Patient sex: M
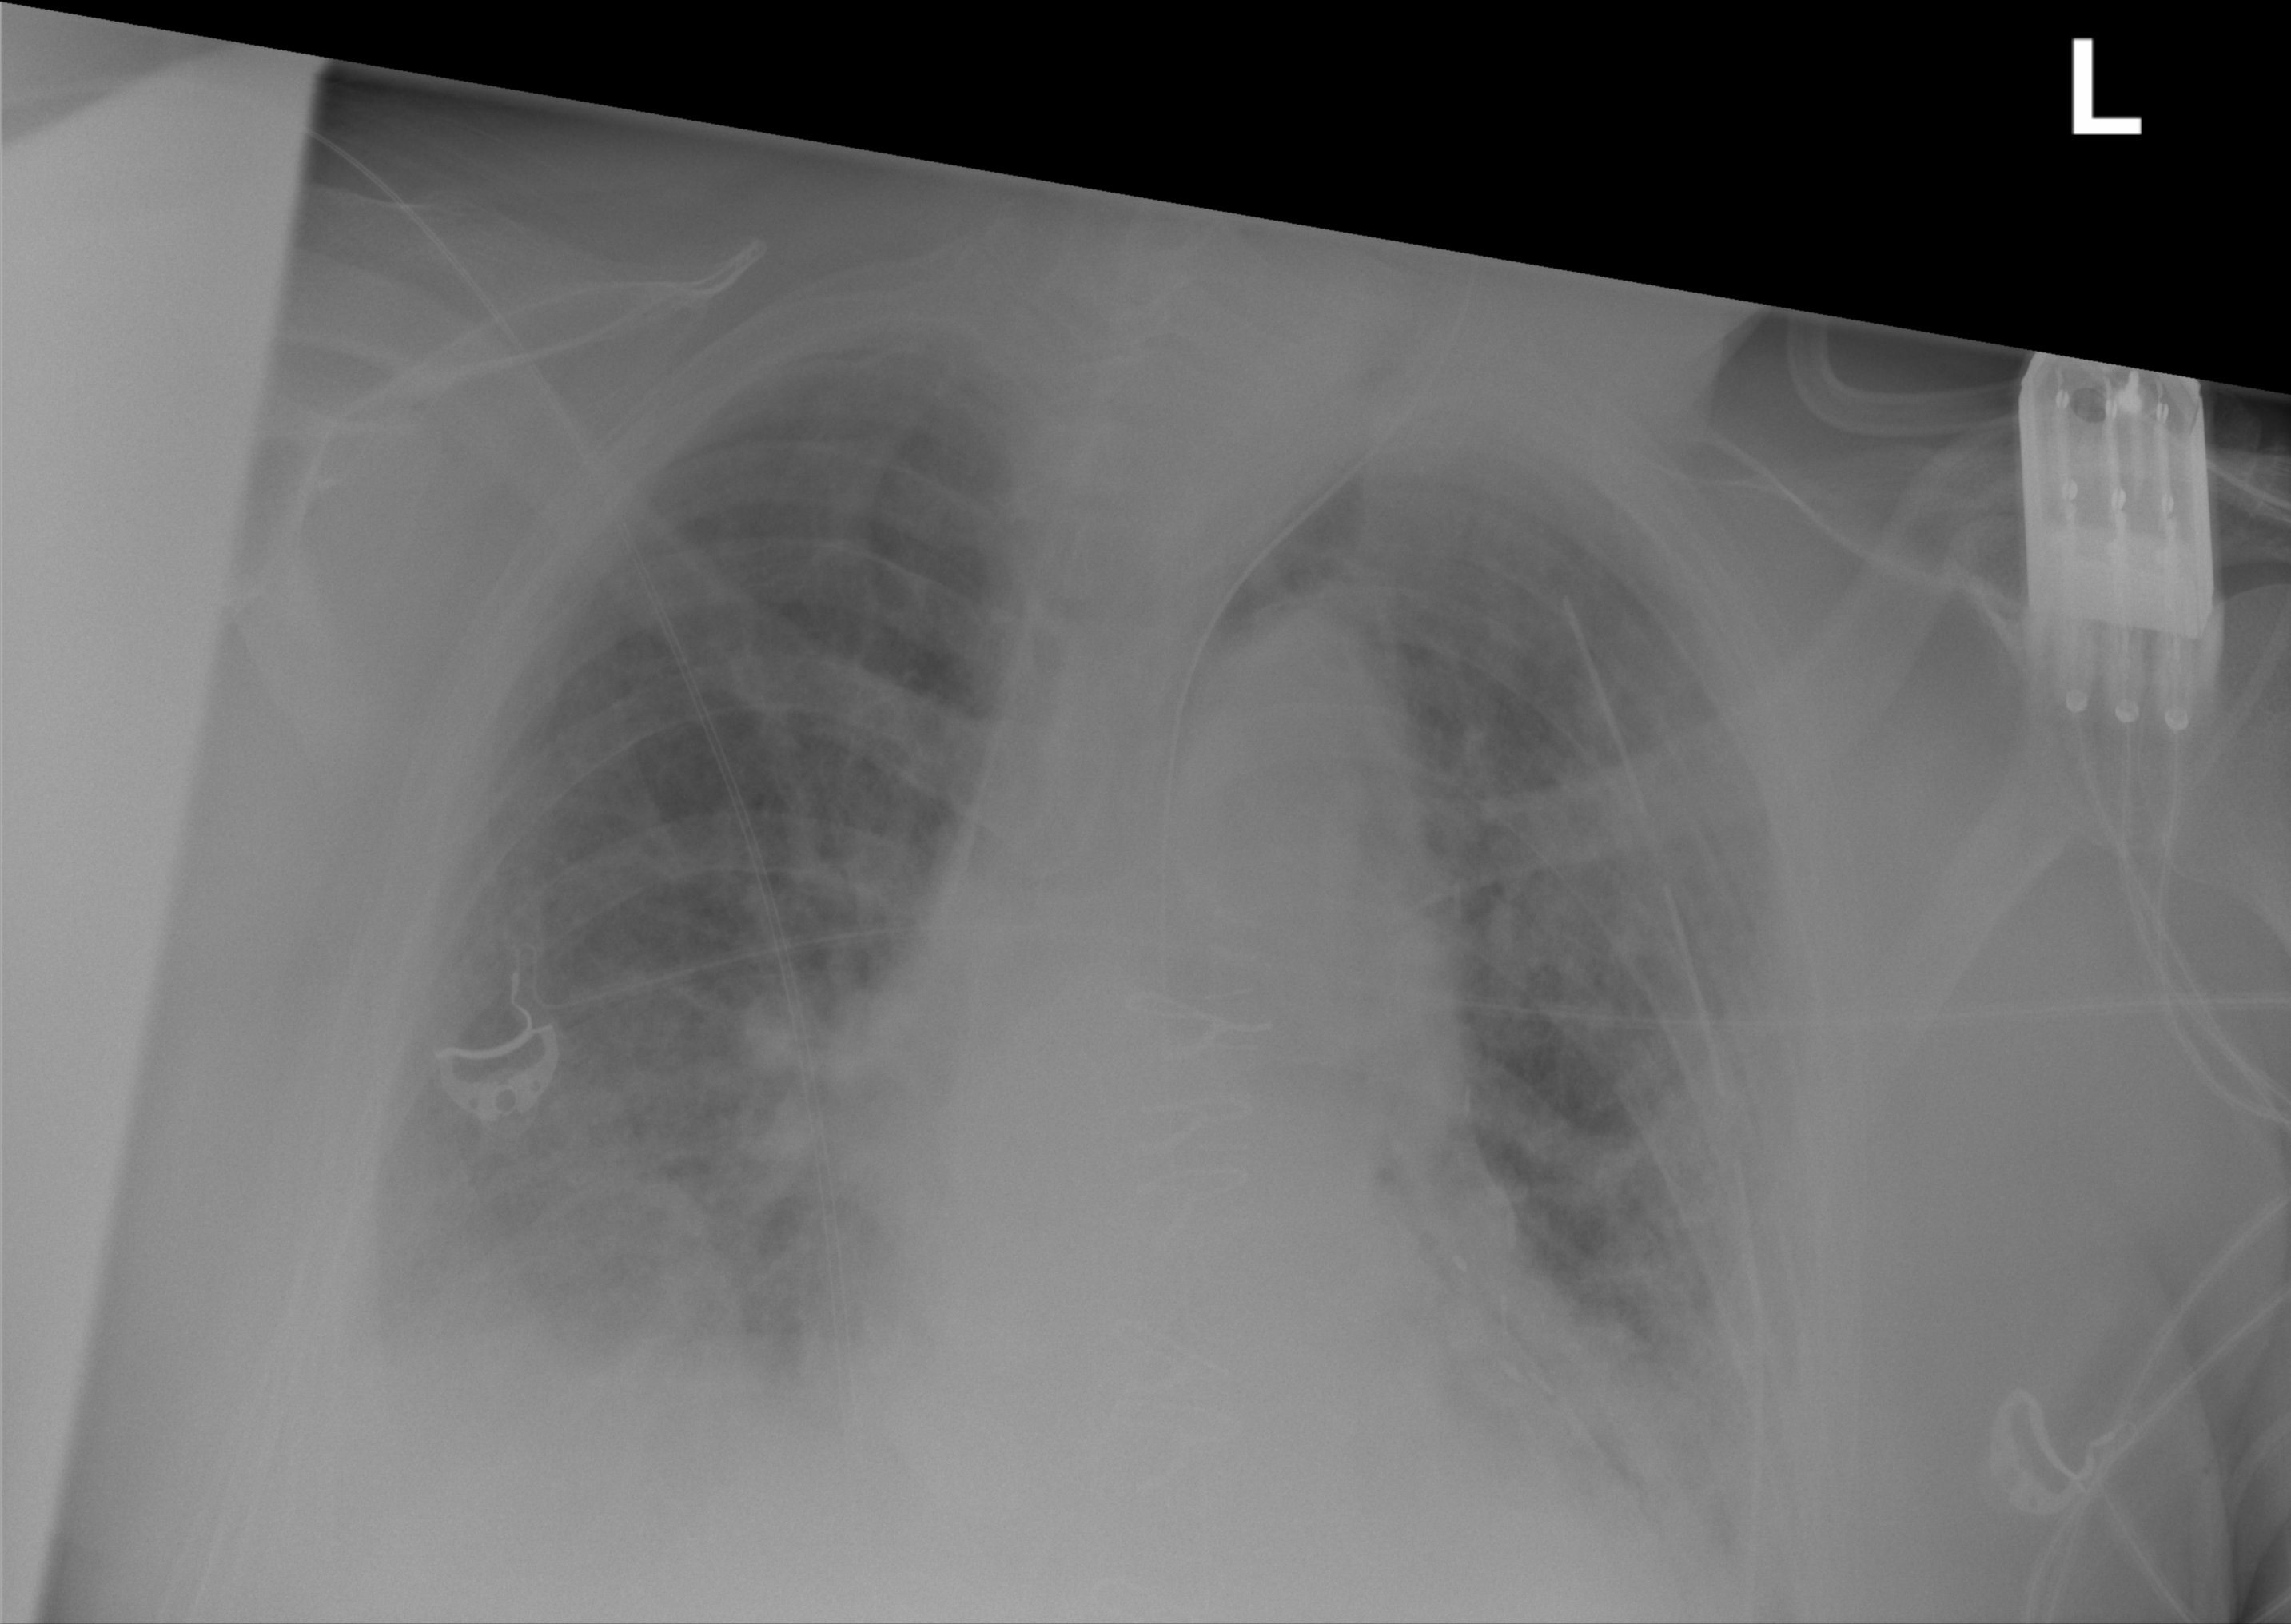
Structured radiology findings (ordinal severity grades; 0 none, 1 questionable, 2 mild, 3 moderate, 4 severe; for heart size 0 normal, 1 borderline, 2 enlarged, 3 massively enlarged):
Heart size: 2
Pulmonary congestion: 3
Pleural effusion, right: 2
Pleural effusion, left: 1
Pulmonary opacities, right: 2
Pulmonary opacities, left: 2
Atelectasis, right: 2
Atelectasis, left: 2